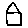
Label: house